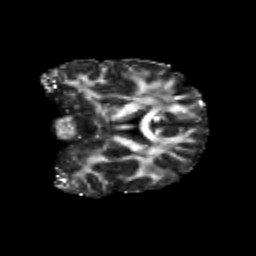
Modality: FA
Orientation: coronal
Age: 23
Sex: female
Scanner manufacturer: siemens
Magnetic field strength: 3 T
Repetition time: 3.5 s
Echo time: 0.125 s